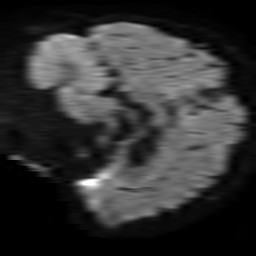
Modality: TRACE
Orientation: sagittal
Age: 61
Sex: female
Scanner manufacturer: philips
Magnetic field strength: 1.5 T
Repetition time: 4.6 s
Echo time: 0.07505 s